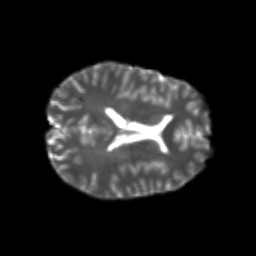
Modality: T2w
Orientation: axial
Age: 26
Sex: male
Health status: healthy
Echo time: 0.074 s